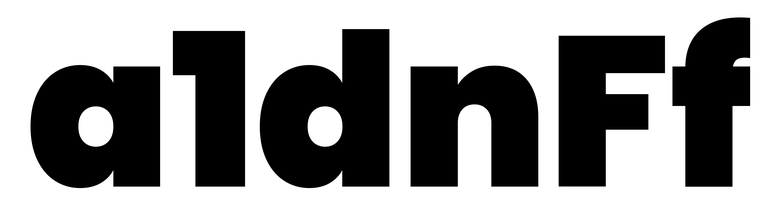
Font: Poppins-Black